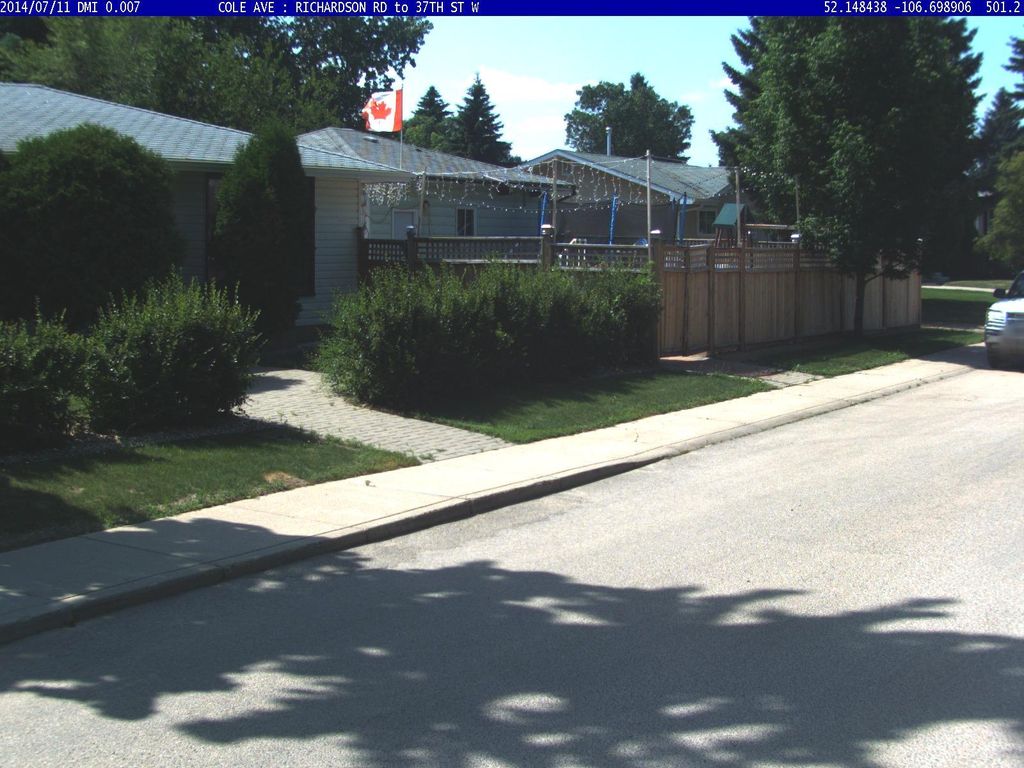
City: saskatoon